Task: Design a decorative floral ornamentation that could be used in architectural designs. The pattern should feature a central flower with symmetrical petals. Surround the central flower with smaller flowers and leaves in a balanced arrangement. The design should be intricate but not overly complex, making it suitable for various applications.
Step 731:
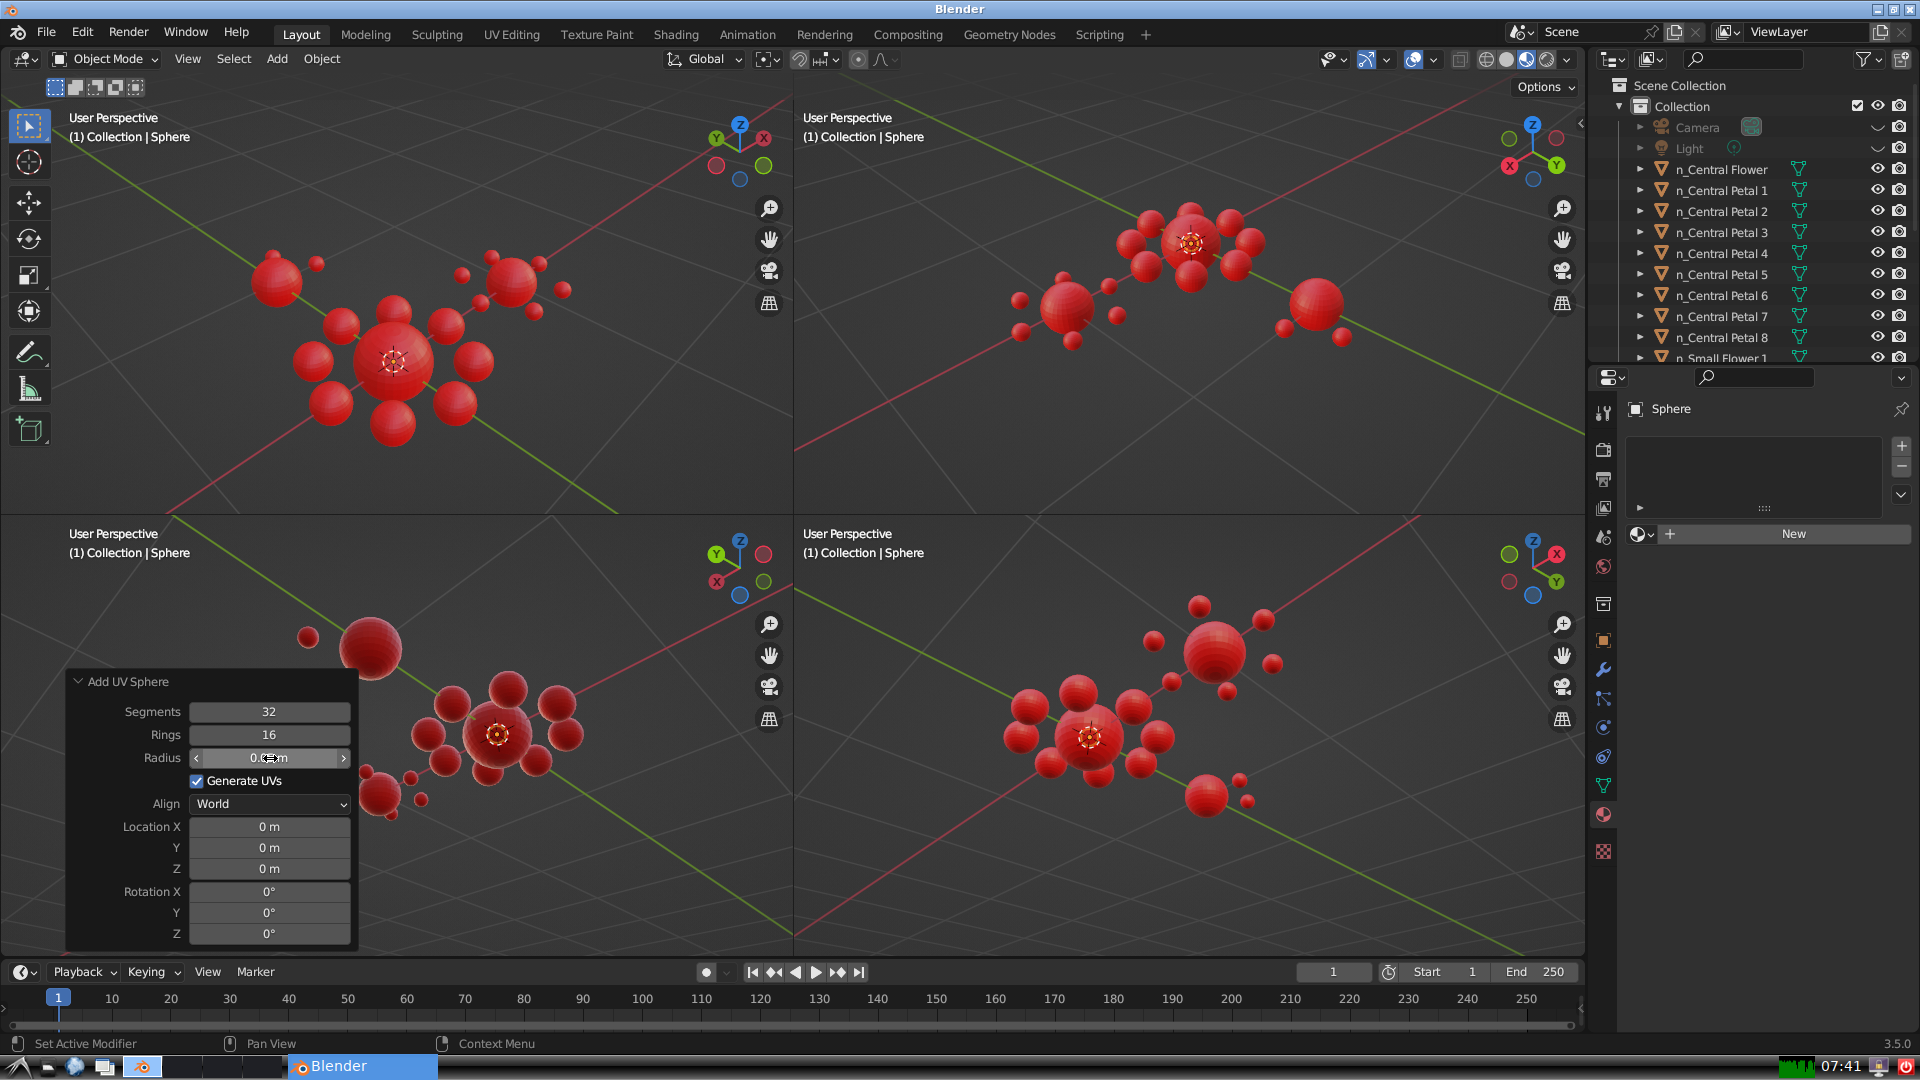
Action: click: no